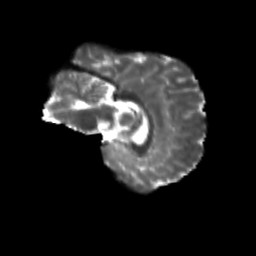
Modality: T2w
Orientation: sagittal
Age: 12
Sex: male
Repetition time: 9.512 s
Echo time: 0.089 s